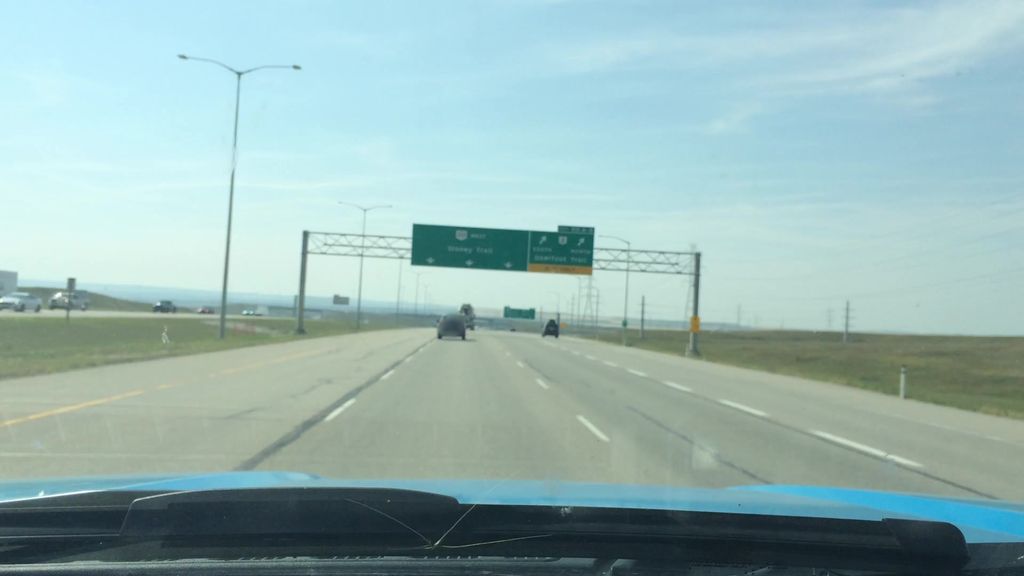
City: calgary